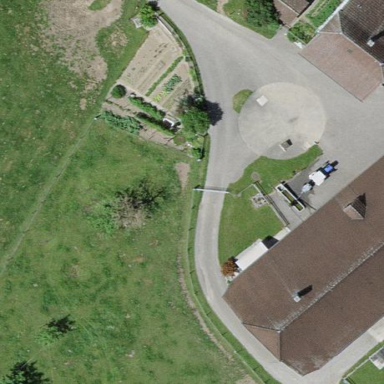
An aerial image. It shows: Garden that is leisure land.